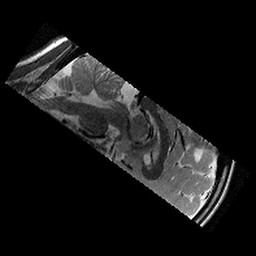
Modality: T2w
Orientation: sagittal
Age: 12
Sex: male
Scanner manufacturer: siemens
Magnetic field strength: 3 T
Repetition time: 8.46 s
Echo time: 0.067 s